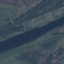
Land use / land cover class: River